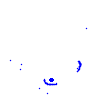
Particle: pion